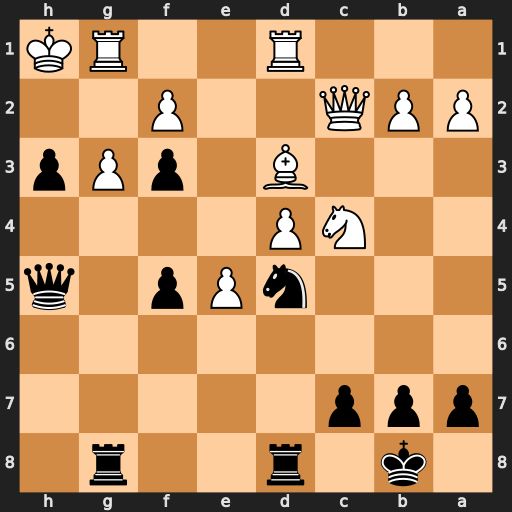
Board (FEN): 1k1r2r1/ppp5/8/3nPp1q/2NP4/3B1pPp/PPQ2P2/3R2RK
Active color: b
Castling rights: -
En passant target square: -
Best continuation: h2 Rge1 f4